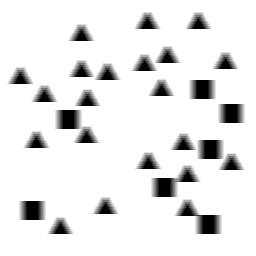
Squares: 7
Triangles: 21
Stars: 0
Total shapes: 28